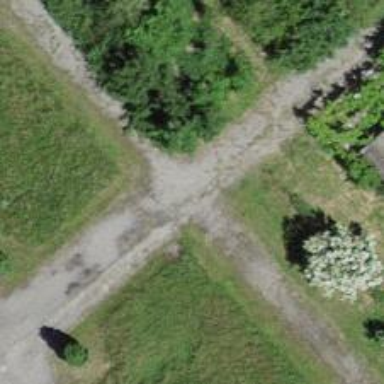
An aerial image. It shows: Unpaved path.